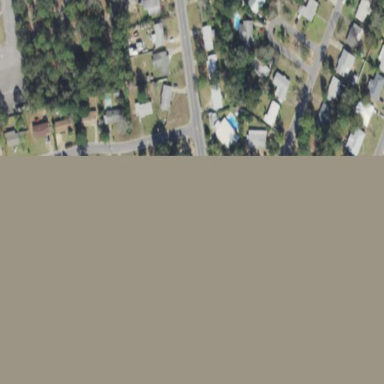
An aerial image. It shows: This residential area consists of single-family homes.